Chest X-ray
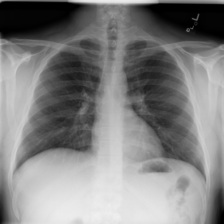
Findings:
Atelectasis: negative
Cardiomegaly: negative
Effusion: negative
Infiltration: negative
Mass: negative
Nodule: negative
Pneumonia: negative
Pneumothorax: negative
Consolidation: negative
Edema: negative
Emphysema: negative
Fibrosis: negative
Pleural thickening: negative
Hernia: negative